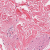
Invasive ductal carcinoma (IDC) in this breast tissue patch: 0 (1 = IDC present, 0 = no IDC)